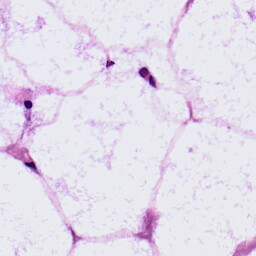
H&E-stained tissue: LymphNode